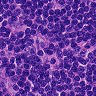
Metastatic tissue present: no